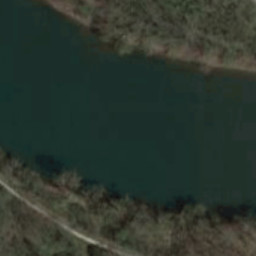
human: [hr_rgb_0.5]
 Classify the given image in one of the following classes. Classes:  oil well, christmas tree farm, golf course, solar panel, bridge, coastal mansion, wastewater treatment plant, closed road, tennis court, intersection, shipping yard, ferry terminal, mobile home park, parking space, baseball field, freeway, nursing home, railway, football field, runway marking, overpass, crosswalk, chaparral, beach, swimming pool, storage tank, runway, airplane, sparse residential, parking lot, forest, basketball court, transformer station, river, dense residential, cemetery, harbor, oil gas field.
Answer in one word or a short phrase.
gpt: river